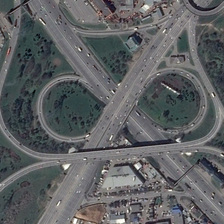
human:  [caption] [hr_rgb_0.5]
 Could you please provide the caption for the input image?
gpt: many green trees and buildings are near a viaduct .

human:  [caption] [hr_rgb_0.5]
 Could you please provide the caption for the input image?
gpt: many green trees and buildings are near a viaduct .

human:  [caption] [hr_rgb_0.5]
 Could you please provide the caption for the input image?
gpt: many green trees and buildings are near a viaduct .

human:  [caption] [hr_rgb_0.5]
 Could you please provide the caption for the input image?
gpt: many green trees and buildings are near a viaduct .

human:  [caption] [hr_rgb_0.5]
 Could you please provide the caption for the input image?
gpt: many green trees and buildings are near a viaduct .